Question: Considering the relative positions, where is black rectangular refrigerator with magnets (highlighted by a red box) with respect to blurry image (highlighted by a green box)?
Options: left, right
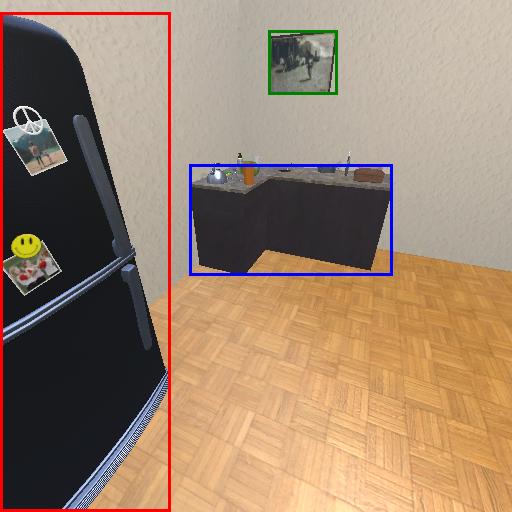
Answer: left